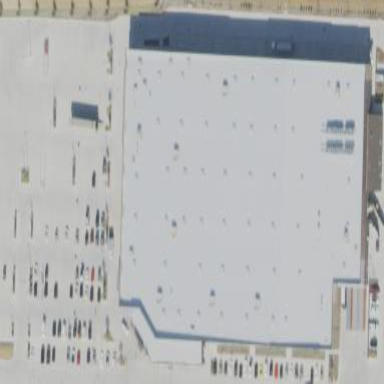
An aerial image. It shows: Wholesale shop located inside building.